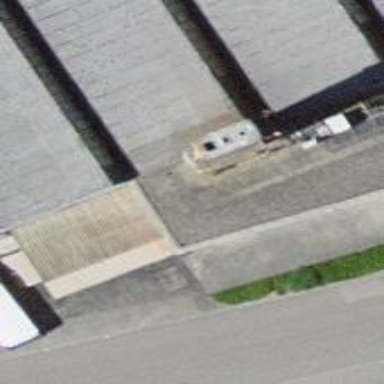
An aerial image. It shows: Telecommunication mast structure.